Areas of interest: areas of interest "Sport and cultural"
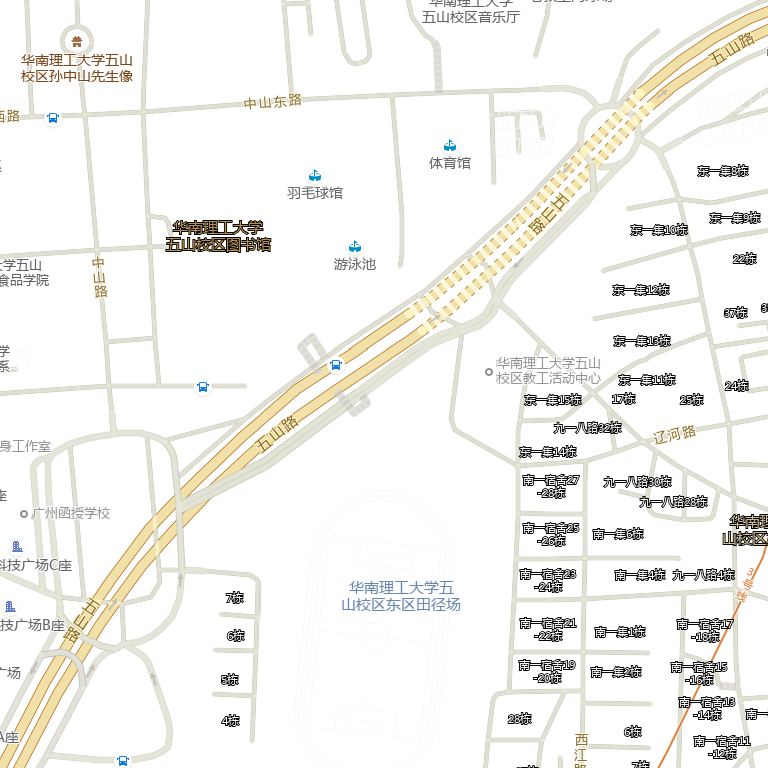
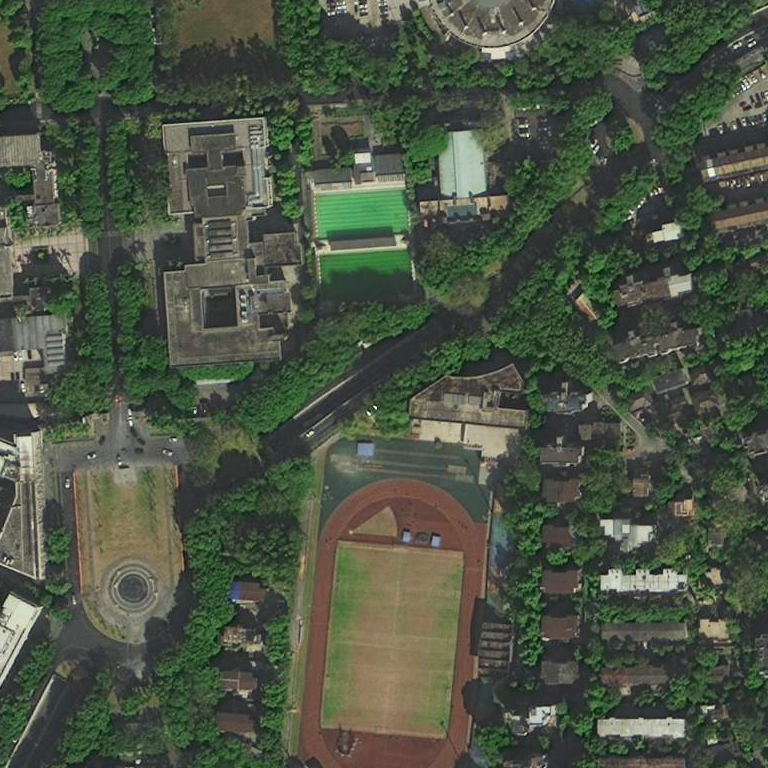